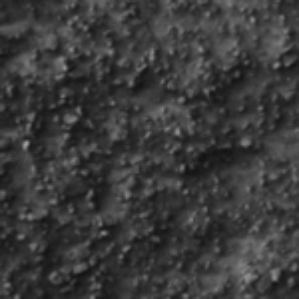
Label: frost